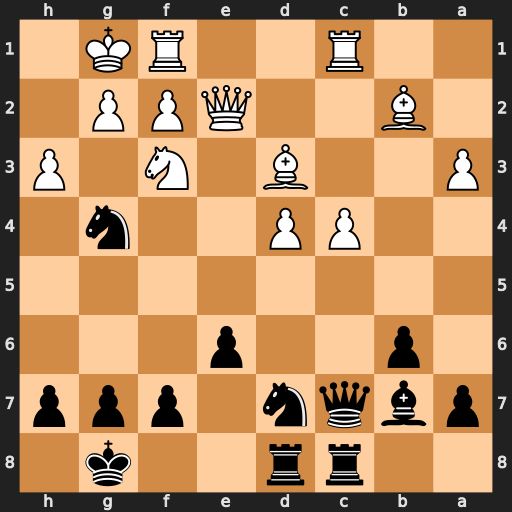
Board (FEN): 2rr2k1/pbqn1ppp/1p2p3/8/2PP2n1/P2B1N1P/1B2QPP1/2R2RK1
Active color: b
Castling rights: -
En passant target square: -
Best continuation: Bxf3 hxg4 Bxe2